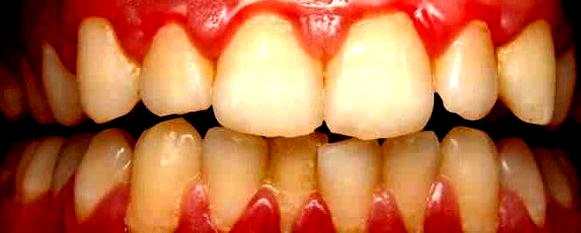
Condition: Gingivitis